Question: I got lollipop recently and tested my app on it, but the scrolling edge effect is not like on google apps for instance. What I mean by it doesn't follow the finger is that when you overscroll bottom on the left side of the screen for instance, the scrolling edge effect will be larger on the left than on the right, it will be somehow oriented on the left.

As you can see, on my app (on the right) the scrolling edge effect is not oriented left. I have used the 'RecyclerView' from the app compatibility library for the list. Does anyone have an idea why it is not behaving as supposed ?
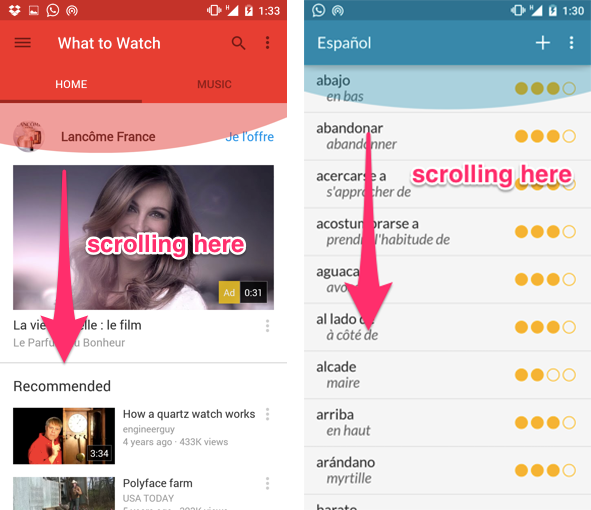
Answer: According to alanv in the comments of my post, this is a bug of the 'RecyclerView', so there is nothing to be done to fix it appart from waiting for the android team to fix the bug.